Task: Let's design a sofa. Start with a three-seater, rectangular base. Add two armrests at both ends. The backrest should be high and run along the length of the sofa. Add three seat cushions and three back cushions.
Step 375:
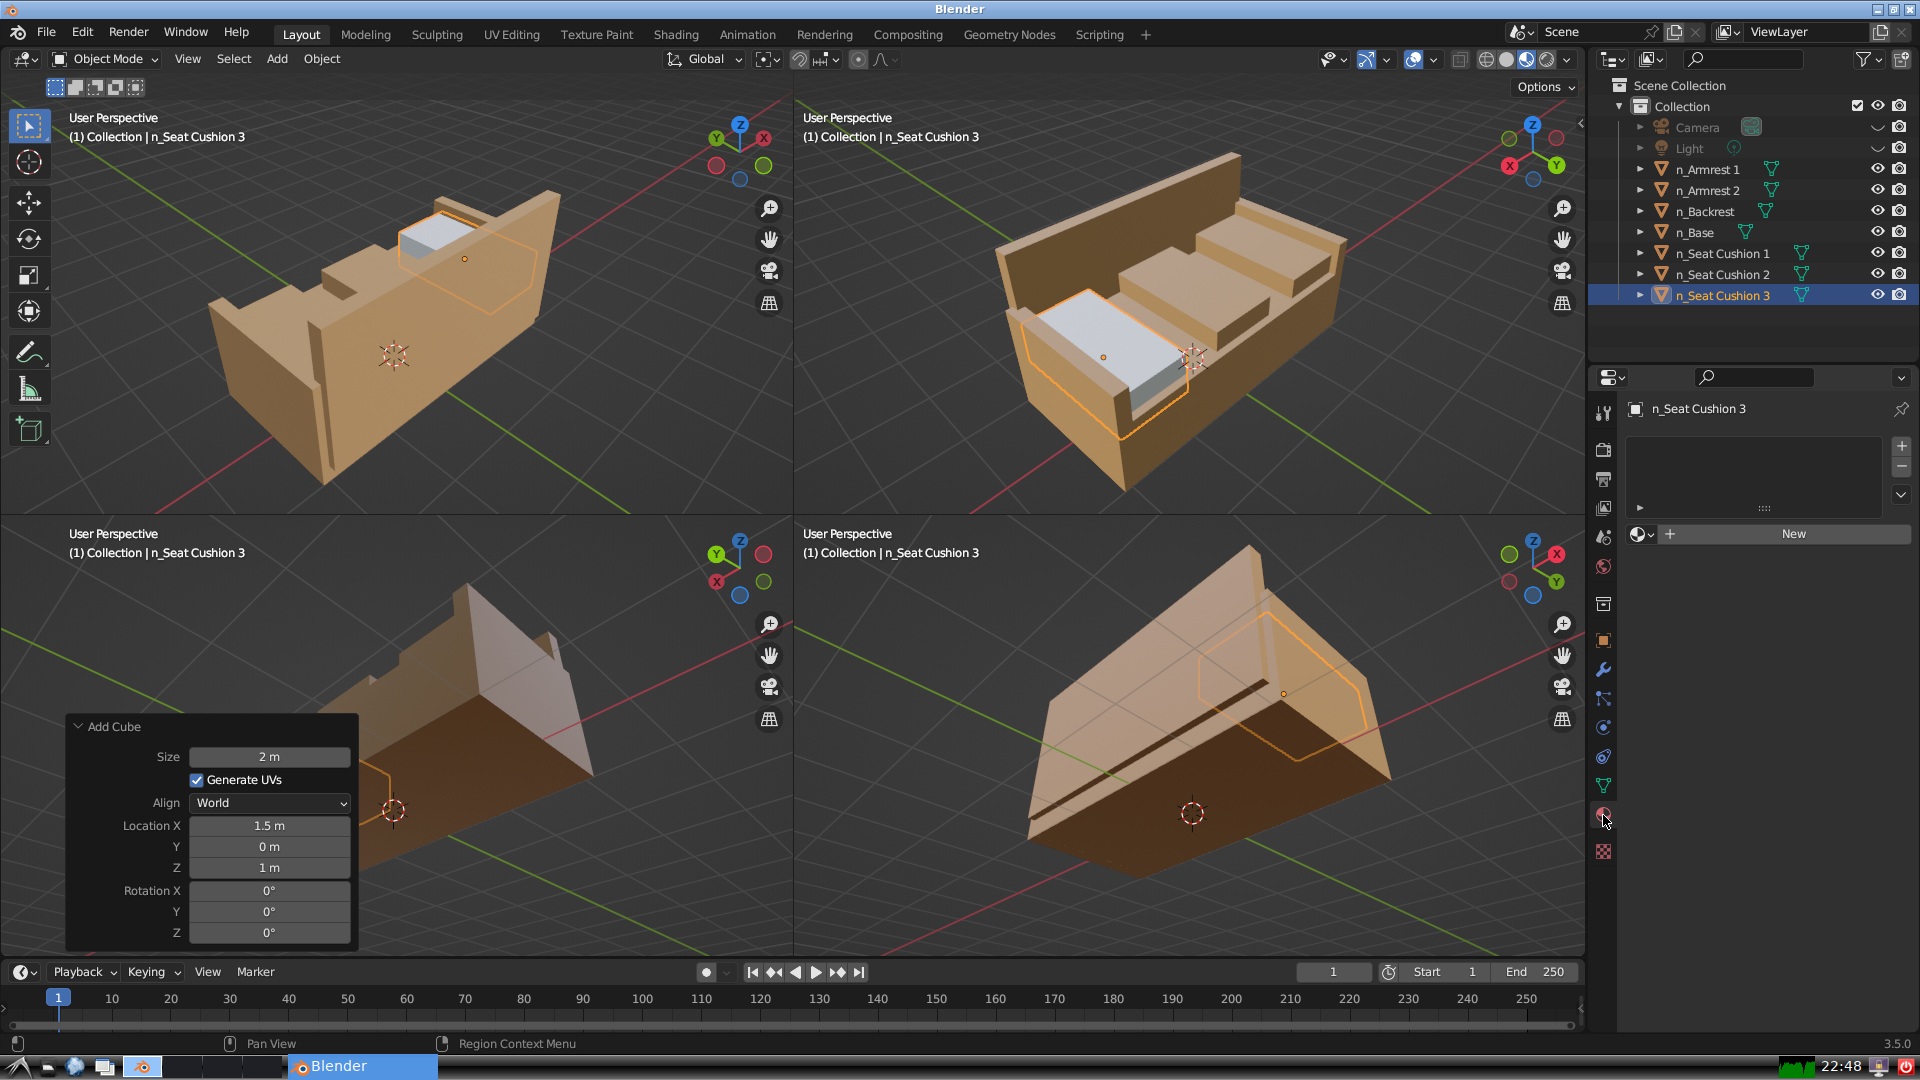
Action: {"mouse_move": [1636, 534]}